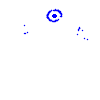
Particle: kaon